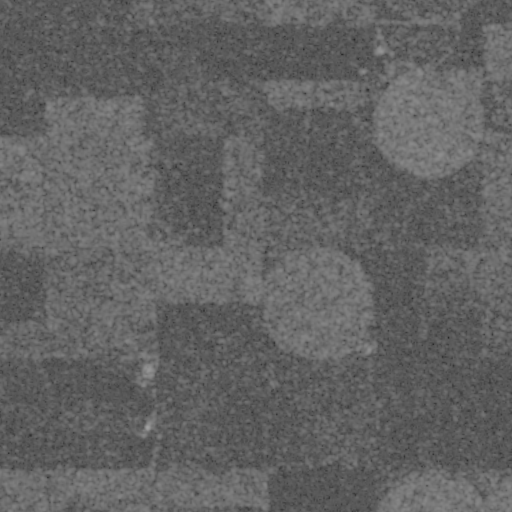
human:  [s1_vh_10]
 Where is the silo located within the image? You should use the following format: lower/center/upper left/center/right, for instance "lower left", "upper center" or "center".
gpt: The silo is located in the center right of the image.
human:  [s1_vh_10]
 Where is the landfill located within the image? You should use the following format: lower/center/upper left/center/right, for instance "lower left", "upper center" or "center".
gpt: There is no landfill in the image.

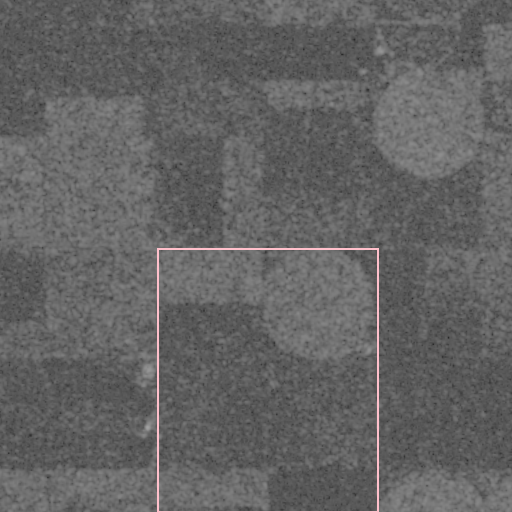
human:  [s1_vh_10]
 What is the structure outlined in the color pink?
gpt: The structure outlined in pink is a crop field.
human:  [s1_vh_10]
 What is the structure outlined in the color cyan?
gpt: There is no cyan outline.